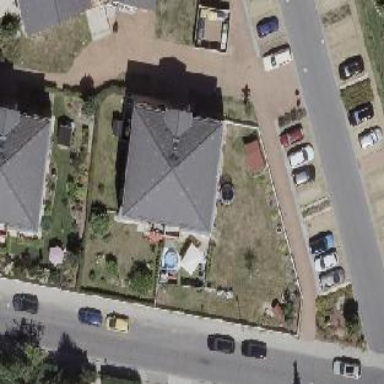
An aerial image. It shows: Apartments building with pyramidal roof.